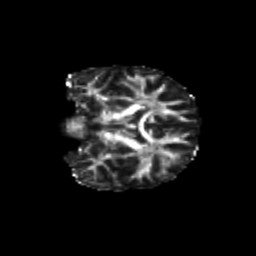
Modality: FA
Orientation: coronal
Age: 10
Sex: female
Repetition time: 9.5 s
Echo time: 0.089 s